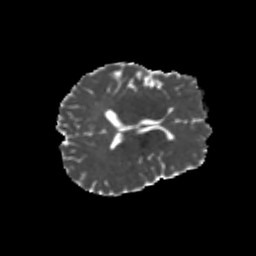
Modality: MD
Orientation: axial
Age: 26
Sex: male
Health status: healthy
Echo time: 0.074 s